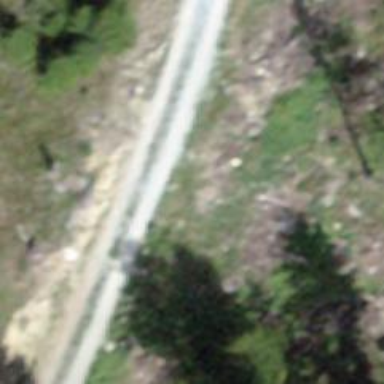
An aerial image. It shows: Track road with grade4 tracktype.